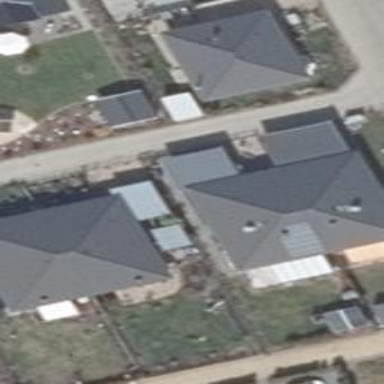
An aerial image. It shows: Detached building with hipped roof shape.